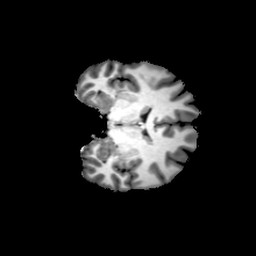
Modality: T1w
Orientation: coronal
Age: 21
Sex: female
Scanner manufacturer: philips
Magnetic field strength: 3 T
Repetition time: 0.0082 s
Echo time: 0.0037 s